Question: I'm trying to implement highcharts and i need a html table for my data source.

This is my view. When I bind my data table to this view, it shows every row instead of categories, which is millions of documents.
I only need category totals to be seen in table.
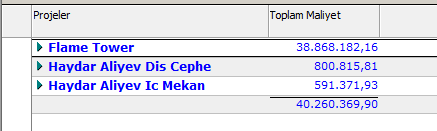
Answer: I guess you could use a data table but you might be better off with a repeat control.
Use SSJS Or Java and a Notes View Navigator. That has methods to skip from 1 category to another. So your not looping over each document. As you lop the categories pull out the data. Title and value whatever and add them to a hashmap. Return the hashmap to the repeat control. And use that to get the look similar to what you posted minus the twistie expandability.
If you really do want the twisties, and I hope not, but if you do you can uses a nested repeat control to get that effect.